Question: Calculate the area of the minimum circumscribed circle of all polygons in the graph, and keep the result as an integer
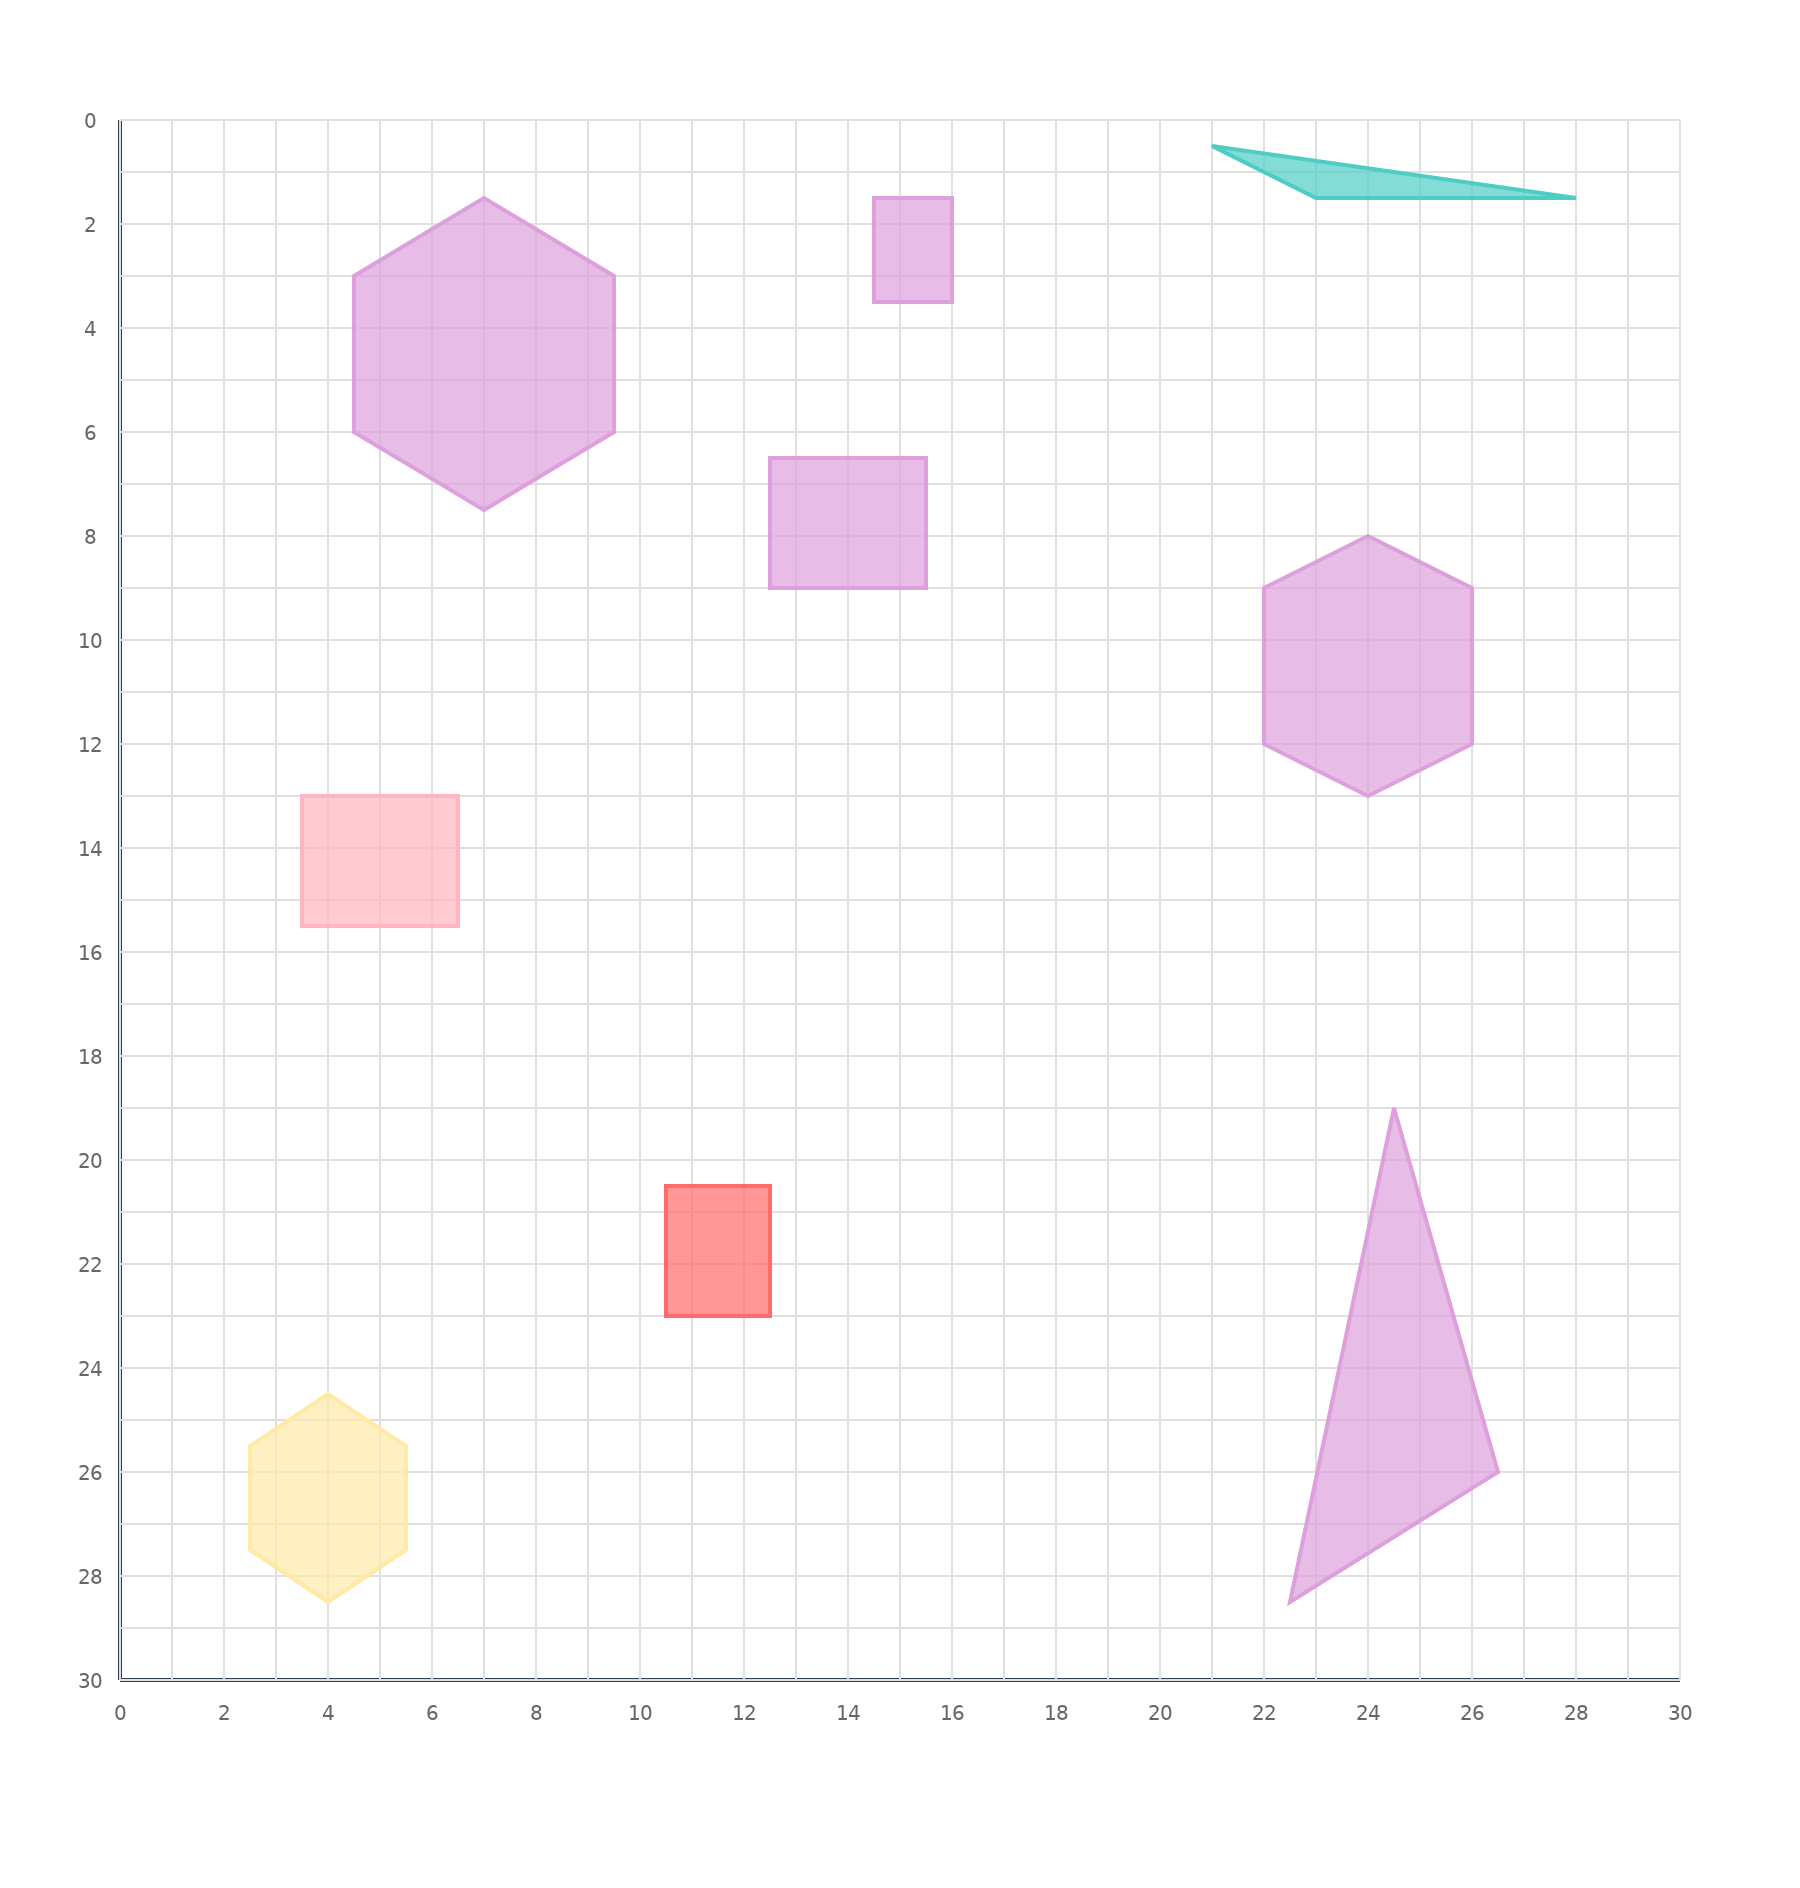
Answer: 1042